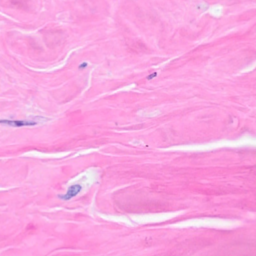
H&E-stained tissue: Breast